Question: I am using achart engine for displaying some graphics in my application (<URL>
However for the pie chart when I set display chart values to true, I get the values but they are painted in a tone of gray that's almost invisible in the actual graphic colors.
Is there a way to change this color?
Preferably make one black and the other one white.
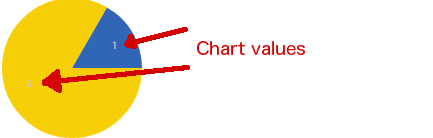
Answer: If I recall correctly, you can change the color of the 'labels' using 'setLabelsColor' function like:
'''
renderer.setLabelsColor(Color.BLACK);
'''